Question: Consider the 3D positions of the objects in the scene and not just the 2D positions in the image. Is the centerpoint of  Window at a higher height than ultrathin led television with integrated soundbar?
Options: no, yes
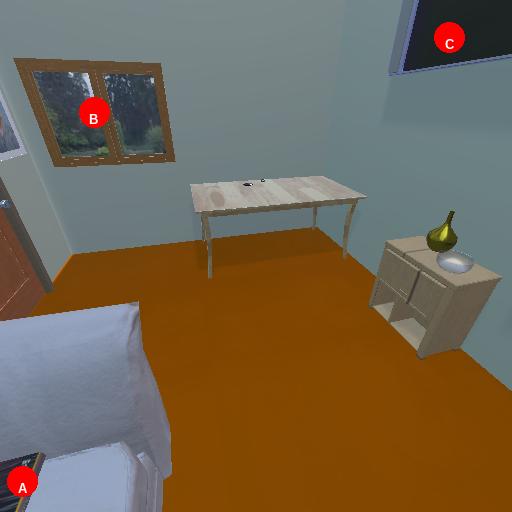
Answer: no